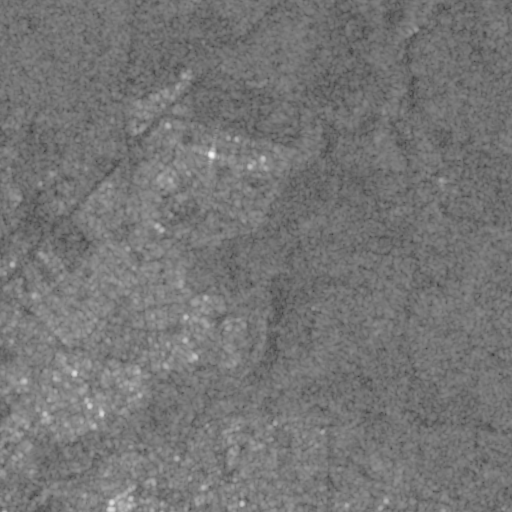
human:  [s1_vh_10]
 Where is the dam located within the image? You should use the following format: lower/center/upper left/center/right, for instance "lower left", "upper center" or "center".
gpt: The dam is located in the upper right of the image.
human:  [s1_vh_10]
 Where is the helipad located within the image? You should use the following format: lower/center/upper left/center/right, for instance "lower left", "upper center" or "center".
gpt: The helipad is located in the lower center of the image.
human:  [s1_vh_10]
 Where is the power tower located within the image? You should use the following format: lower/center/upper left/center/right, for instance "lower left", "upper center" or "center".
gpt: The power tower is located in the right of the image.
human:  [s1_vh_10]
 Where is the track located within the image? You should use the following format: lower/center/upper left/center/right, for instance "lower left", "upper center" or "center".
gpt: There is no track in the image.

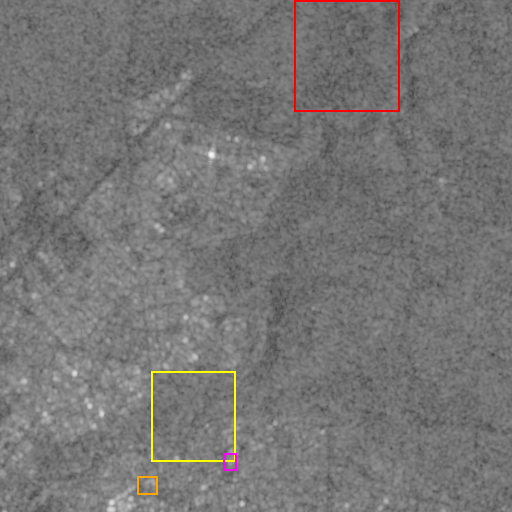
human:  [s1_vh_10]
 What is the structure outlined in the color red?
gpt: The structure outlined in red is a crop field.
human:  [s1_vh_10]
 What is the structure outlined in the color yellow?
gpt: The structure outlined in yellow is a park.
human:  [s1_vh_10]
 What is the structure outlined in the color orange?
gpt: The structure outlined in orange is a parking lot.
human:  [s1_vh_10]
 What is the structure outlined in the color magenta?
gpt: The structure outlined in magenta is a building.
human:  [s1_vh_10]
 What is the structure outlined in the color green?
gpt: There is no green outline.